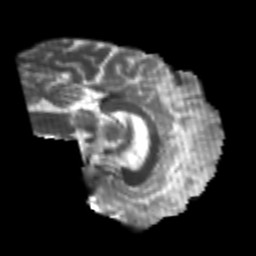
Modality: T2w
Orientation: sagittal
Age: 26
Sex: male
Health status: healthy
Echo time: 0.074 s